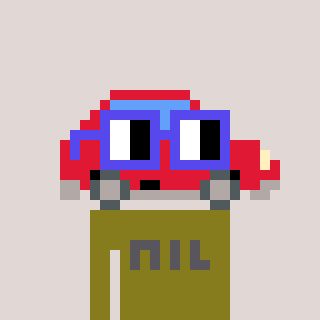
a pixel art character with square blue glasses, a car-shaped head and a gunk-colored body on a warm background